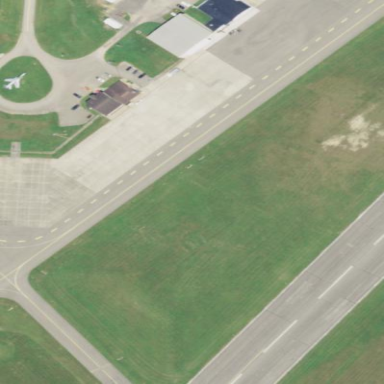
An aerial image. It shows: Apron at the airport.